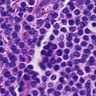
Metastatic tissue present: no